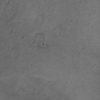
Label: not_dusty